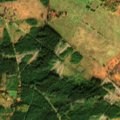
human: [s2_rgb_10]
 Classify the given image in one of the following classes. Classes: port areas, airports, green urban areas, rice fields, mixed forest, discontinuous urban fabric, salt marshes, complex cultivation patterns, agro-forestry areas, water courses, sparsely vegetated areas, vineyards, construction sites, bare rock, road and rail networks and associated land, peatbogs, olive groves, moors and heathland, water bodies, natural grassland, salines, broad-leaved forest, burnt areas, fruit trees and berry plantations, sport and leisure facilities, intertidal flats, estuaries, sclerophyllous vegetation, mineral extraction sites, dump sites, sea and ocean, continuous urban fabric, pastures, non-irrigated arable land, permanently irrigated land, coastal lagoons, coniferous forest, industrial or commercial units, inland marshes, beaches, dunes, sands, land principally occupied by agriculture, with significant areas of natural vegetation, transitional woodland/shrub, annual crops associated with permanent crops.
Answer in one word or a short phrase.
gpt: broad-leaved forest, coniferous forest, mixed forest, natural grassland, peatbogs